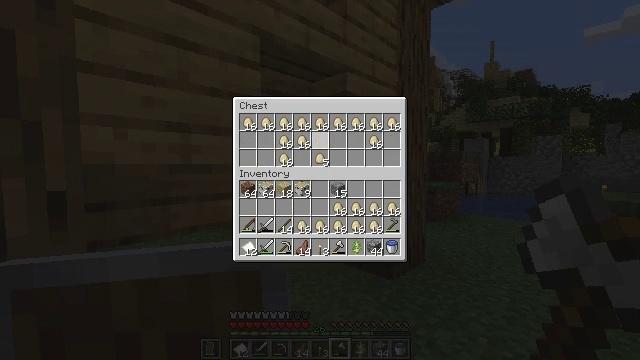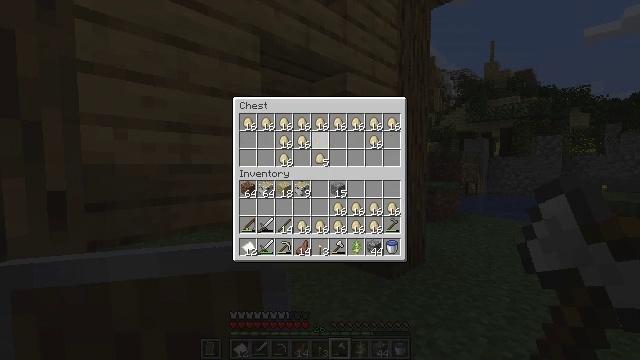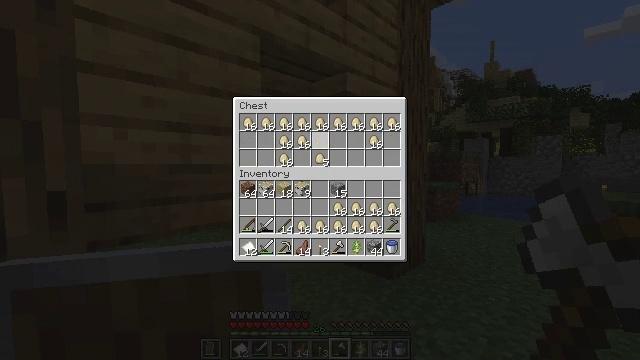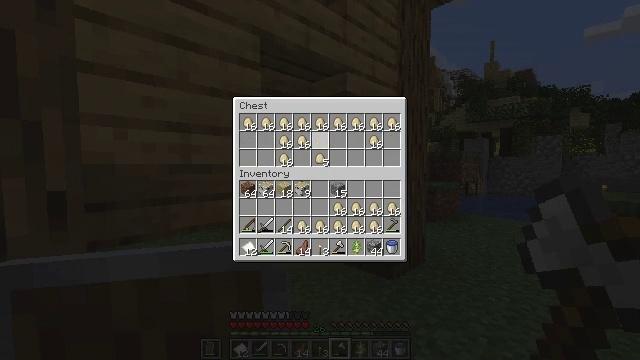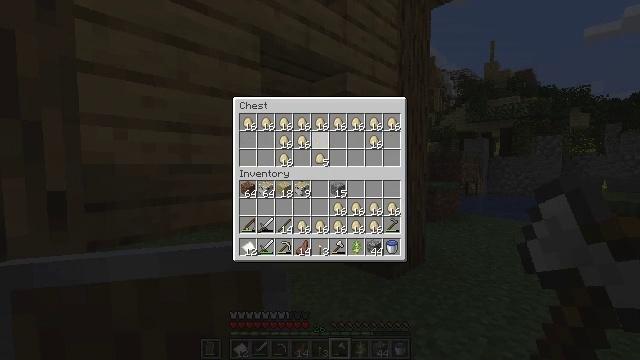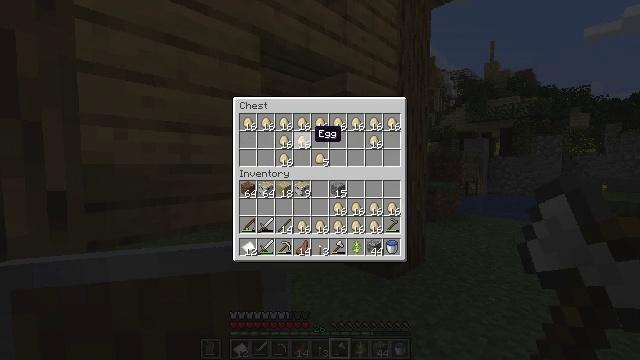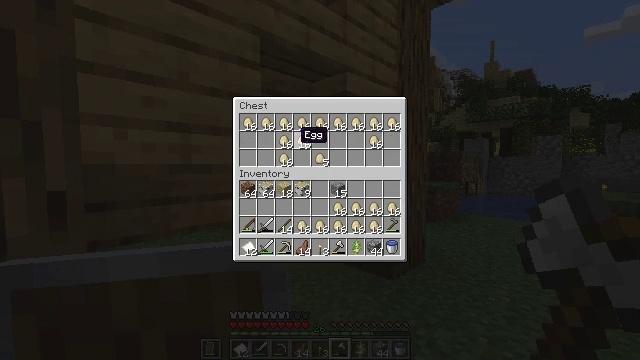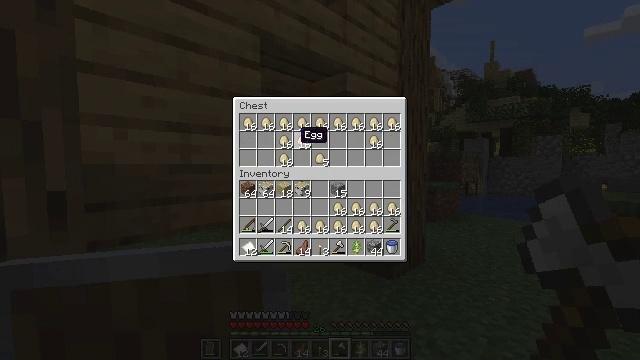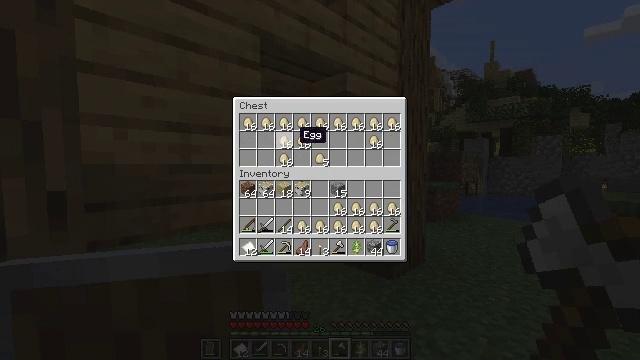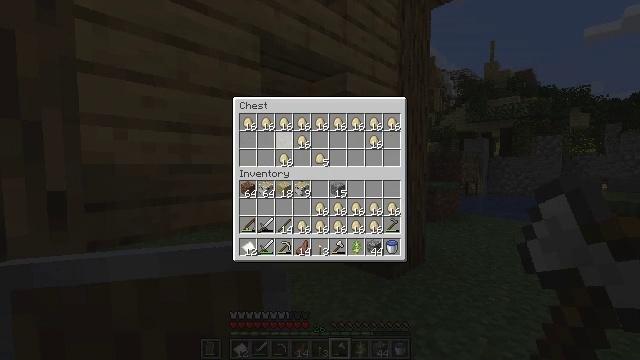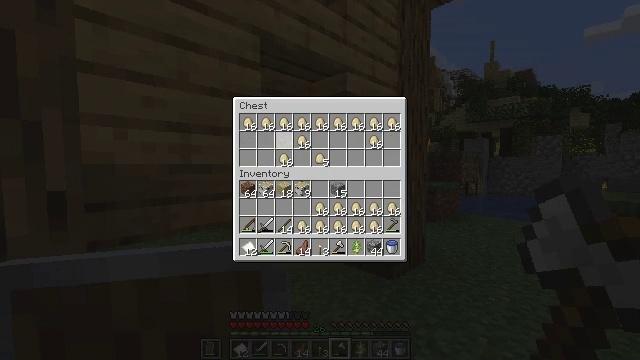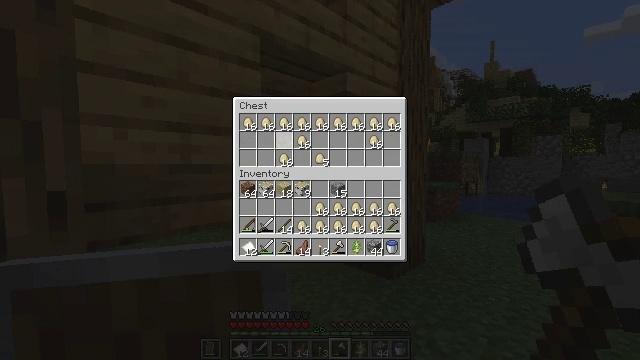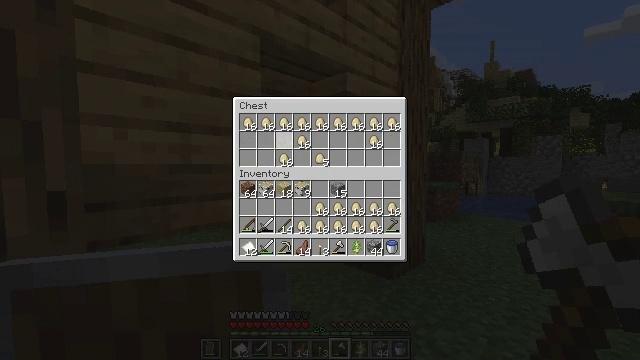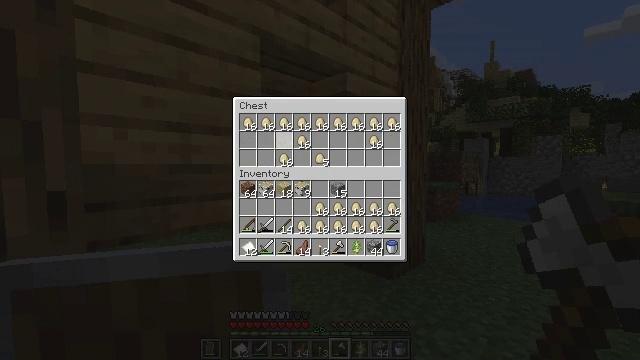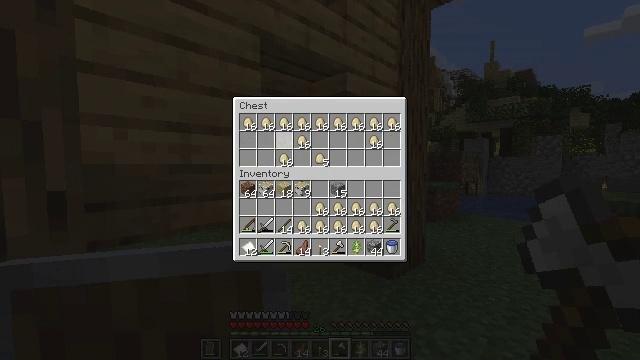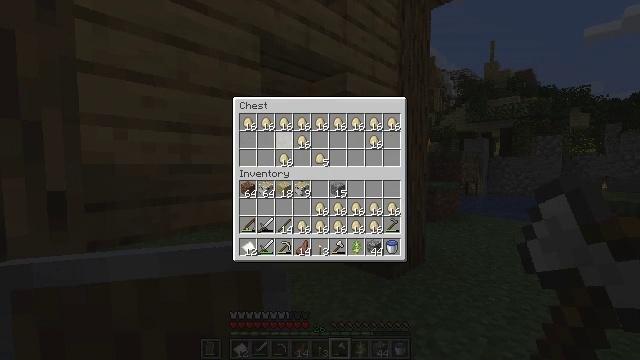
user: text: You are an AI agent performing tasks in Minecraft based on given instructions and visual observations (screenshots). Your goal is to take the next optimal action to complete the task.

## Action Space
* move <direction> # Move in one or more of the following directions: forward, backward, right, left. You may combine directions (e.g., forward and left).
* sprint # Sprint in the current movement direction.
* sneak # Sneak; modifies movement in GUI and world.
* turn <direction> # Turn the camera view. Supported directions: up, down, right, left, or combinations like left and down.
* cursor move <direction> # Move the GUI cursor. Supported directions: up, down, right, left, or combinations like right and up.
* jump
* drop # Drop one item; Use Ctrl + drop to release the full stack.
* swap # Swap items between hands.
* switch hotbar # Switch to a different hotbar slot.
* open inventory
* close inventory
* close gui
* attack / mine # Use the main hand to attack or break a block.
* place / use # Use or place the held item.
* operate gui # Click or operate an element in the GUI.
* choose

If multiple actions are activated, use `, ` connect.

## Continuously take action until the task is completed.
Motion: motion action
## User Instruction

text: Remove an egg from the inventory.
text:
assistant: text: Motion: sneak, operate gui
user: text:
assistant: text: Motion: sneak
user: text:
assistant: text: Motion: sneak, operate gui
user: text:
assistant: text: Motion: sneak, operate gui
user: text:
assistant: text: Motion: sneak, cursor move left, operate gui
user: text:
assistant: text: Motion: sneak, cursor move left
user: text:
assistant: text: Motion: sneak
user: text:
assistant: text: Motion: sneak
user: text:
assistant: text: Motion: sneak, operate gui
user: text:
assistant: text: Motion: sneak, operate gui
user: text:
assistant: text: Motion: sneak, operate gui
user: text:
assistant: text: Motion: sneak
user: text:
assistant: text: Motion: sneak
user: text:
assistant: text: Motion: sneak, operate gui
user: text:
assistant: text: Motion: sneak, operate gui
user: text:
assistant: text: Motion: sneak, operate gui
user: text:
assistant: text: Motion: sneak, cursor move right
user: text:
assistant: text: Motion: sneak
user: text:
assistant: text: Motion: sneak, operate gui
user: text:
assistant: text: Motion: sneak, operate gui
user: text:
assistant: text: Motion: sneak, operate gui
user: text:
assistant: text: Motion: sneak
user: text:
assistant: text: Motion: sneak
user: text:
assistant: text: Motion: sneak
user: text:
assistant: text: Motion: sneak
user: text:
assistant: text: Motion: sneak, operate gui
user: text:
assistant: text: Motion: sneak, operate gui
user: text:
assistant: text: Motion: sneak, operate gui
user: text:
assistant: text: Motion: sneak
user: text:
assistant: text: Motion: sneak